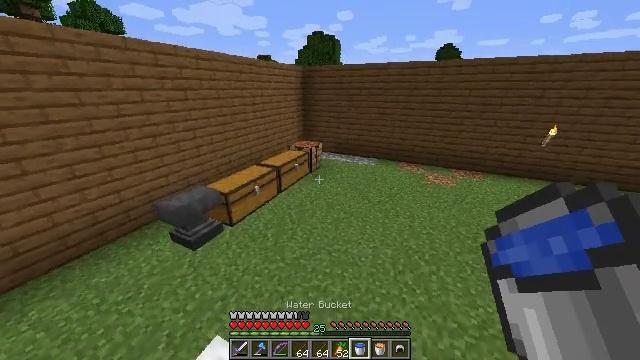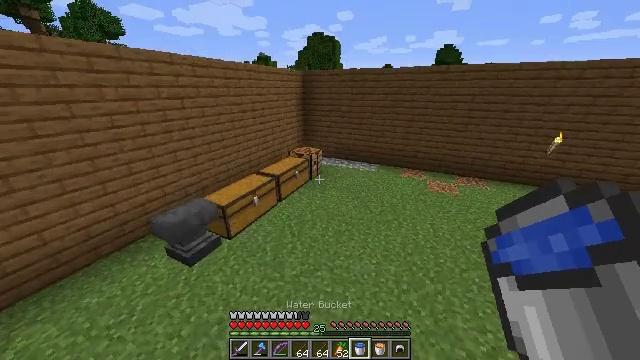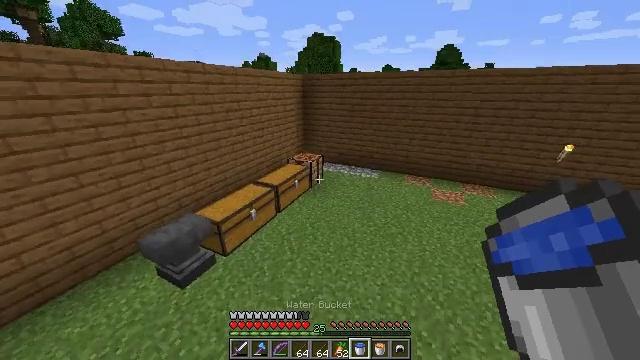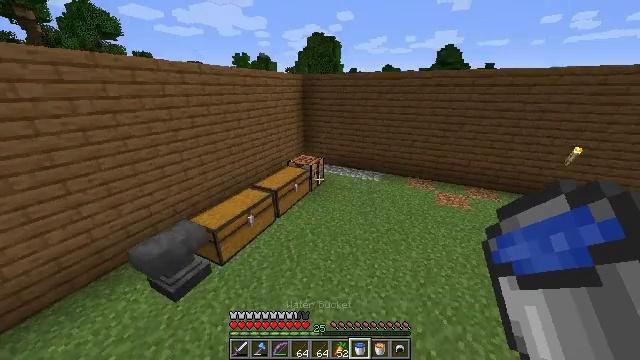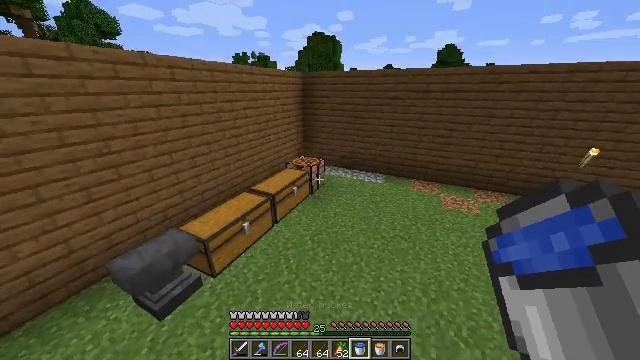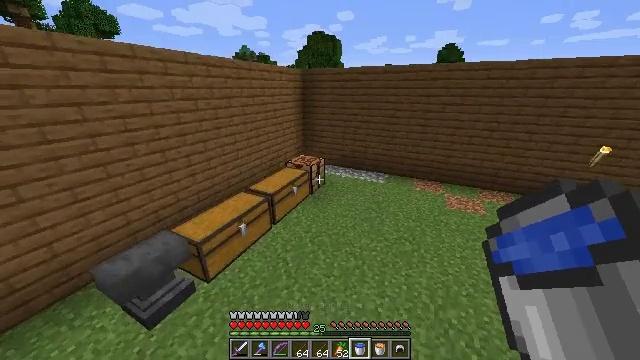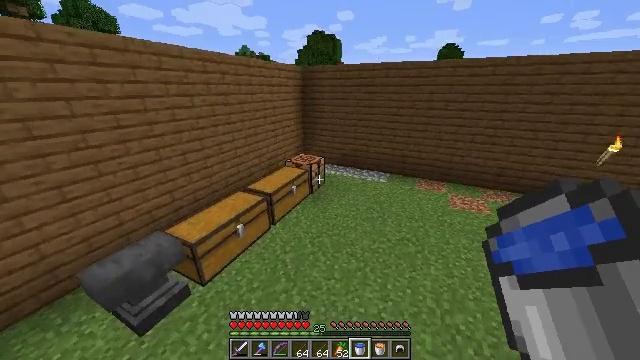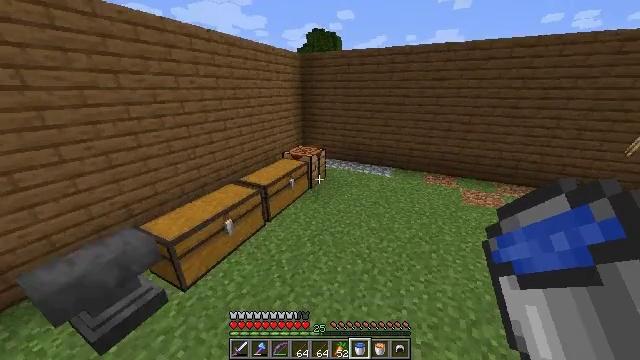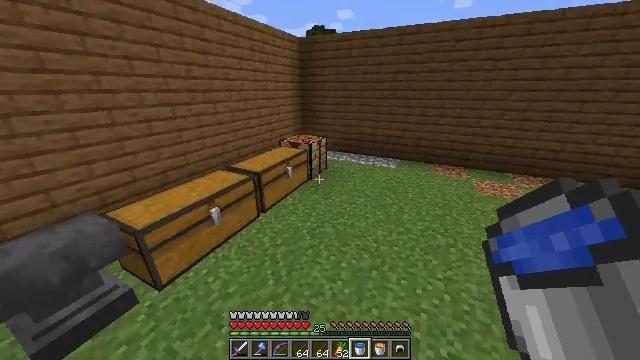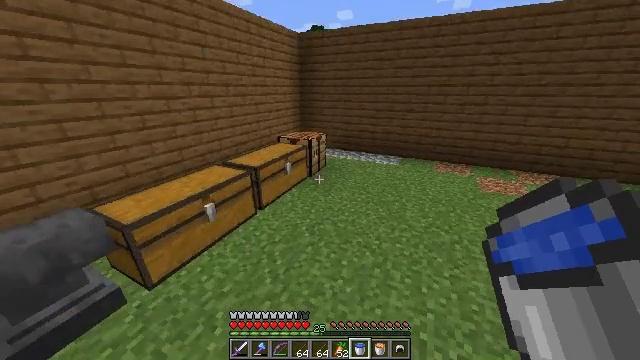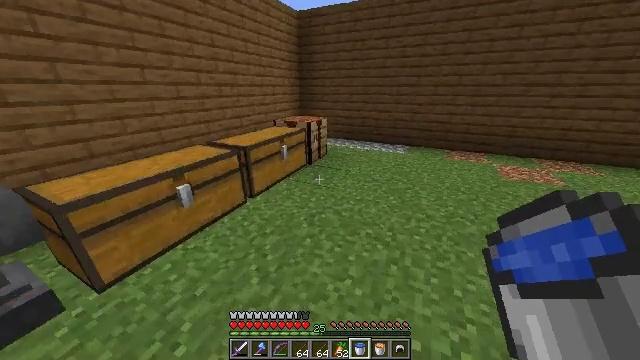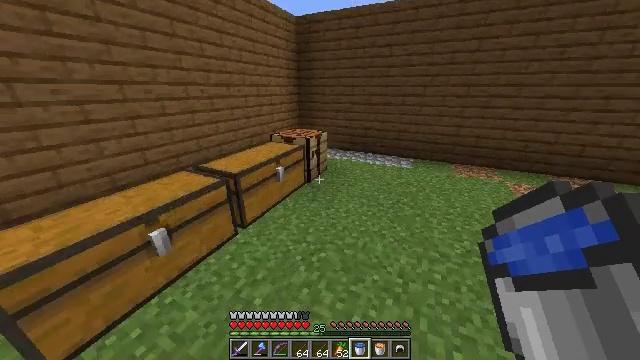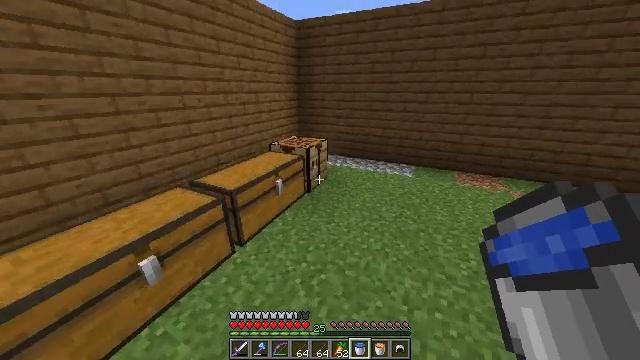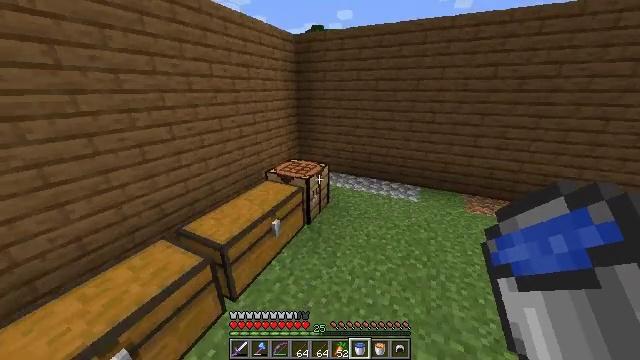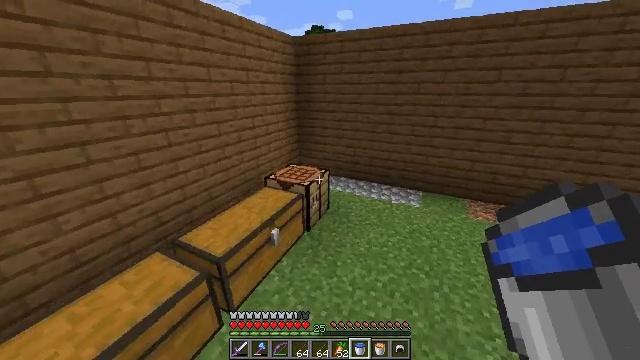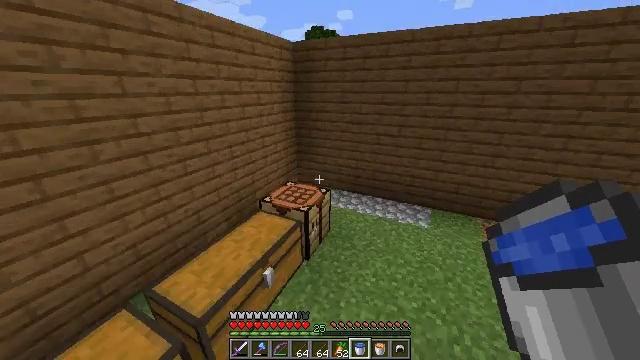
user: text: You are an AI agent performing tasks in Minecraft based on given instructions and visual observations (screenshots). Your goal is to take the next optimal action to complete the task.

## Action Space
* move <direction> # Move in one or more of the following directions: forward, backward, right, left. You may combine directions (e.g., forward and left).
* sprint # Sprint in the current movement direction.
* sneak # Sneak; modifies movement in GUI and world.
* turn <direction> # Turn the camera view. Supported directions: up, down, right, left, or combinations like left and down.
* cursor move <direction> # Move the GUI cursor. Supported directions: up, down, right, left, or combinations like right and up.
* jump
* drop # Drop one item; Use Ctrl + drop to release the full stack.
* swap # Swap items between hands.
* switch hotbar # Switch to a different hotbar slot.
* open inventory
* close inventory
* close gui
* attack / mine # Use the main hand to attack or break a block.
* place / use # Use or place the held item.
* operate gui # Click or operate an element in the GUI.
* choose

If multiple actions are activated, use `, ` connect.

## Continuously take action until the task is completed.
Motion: motion action
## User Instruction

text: Drop a chainmail helmet.
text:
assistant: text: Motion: move forward, sprint, jump
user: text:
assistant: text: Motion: move forward, sprint, jump
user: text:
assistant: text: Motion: move forward, sprint, jump
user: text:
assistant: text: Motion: move forward, sprint, jump
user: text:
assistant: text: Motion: move forward, sprint, jump
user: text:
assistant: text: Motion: move forward, sprint, jump
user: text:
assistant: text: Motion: move forward, sprint, jump
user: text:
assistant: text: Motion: move forward, sprint, jump
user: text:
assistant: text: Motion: move forward, sprint, jump
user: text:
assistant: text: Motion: move forward, sprint, jump
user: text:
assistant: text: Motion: move forward, sprint, jump
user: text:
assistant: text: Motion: move forward, sprint, jump
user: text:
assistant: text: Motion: move forward, sprint, jump
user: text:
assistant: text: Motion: move forward, sprint, jump
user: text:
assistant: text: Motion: move forward, sprint, jump
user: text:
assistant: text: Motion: move forward, sprint, jump
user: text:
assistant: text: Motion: move forward, sprint, jump
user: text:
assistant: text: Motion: move forward, sprint, jump
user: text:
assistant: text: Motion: move forward, sprint, turn left, jump
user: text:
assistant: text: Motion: move forward, sprint, turn left and down, jump
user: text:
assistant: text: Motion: move forward, sprint, turn left and down, jump
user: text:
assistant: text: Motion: move forward, sprint, turn left and down, jump
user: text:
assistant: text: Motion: move forward, sprint, turn down, jump
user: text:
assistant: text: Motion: move forward, jump
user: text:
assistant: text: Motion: move forward and move left, jump
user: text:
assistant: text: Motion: move forward and move left, turn right and down
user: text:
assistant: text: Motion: move forward and move left
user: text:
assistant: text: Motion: move forward and move left
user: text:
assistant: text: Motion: move forward and move left, turn down
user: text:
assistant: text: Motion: turn down